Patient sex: M
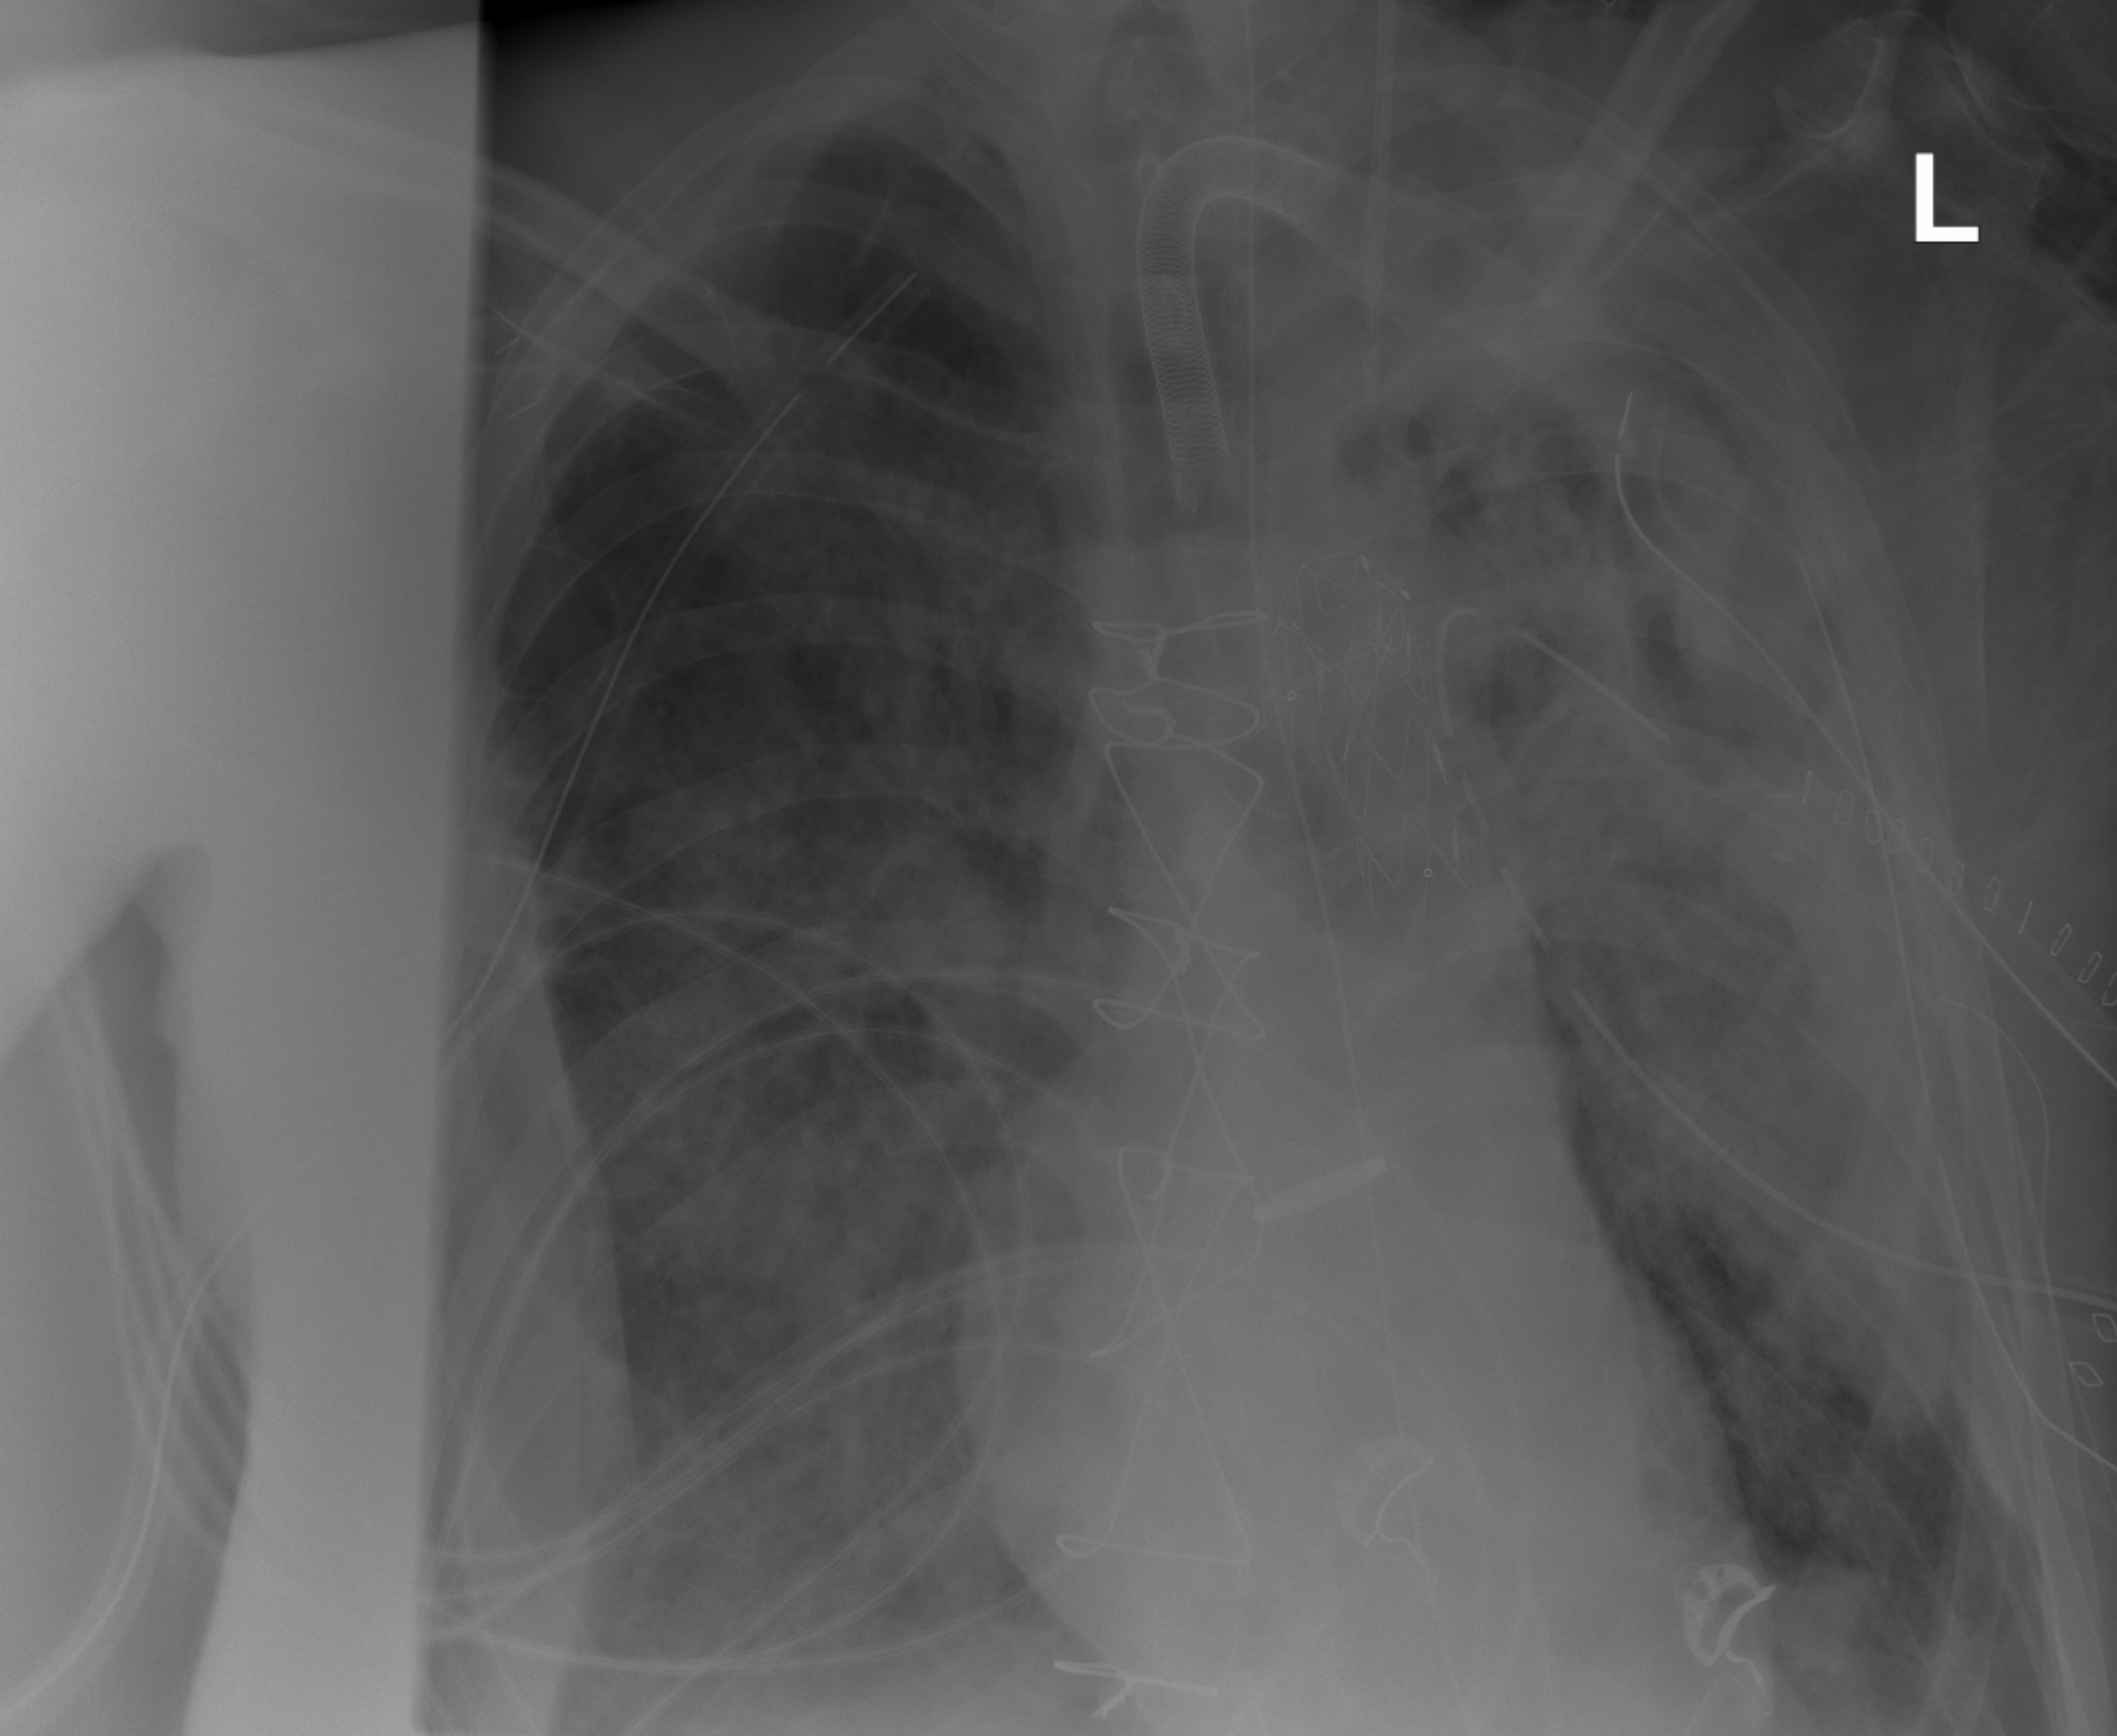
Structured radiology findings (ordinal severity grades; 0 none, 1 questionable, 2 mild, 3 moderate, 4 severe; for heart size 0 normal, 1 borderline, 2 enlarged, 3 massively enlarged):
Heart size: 2
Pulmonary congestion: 0
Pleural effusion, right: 0
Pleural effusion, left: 2
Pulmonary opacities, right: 2
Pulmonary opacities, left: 3
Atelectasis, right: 3
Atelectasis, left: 3